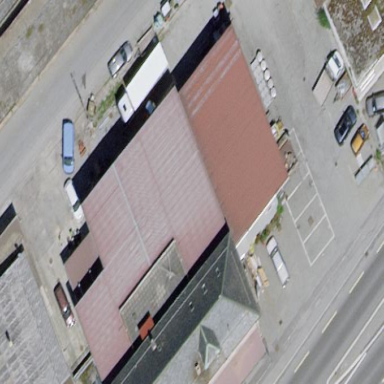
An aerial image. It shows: Industrial building.